Question: I'm using <URL> v 0.6.4 in an Ember-cli app.
I can log in fine but when I refresh the page the session is lost. (Tested in Firefox and Chrome.)
Right after logging in, inspecting the localStorage shows the session and after refreshing localStorage is empty.
Here's what's in the local storage when I sign in:

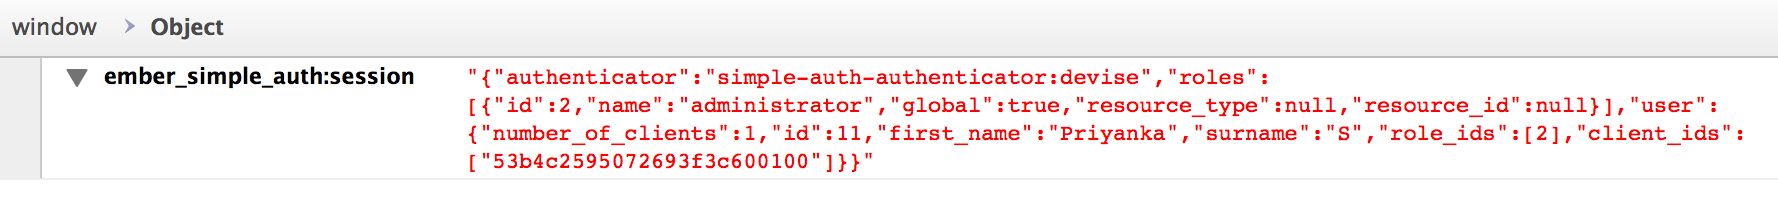
Answer: The problem is that you have neither 'user_token' nor 'user_email' in the session which are required for the session to be authenticated. So as soon as you reload the page the authenticator's <URL> is not going to actually authorize any requests.
You'll need to change your server side devise setup as <URL>.